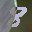
Label: 8